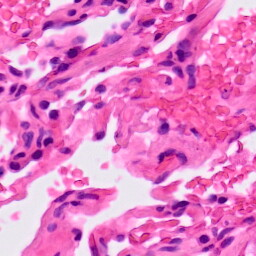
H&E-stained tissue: Lung